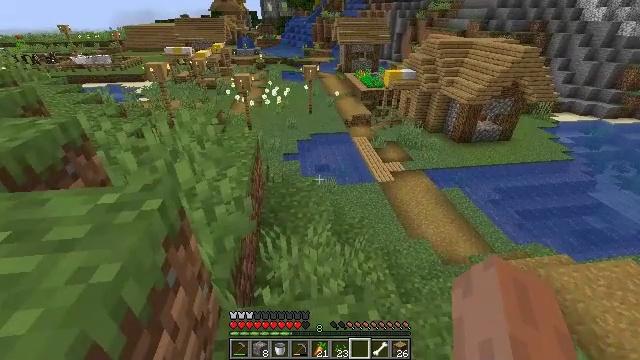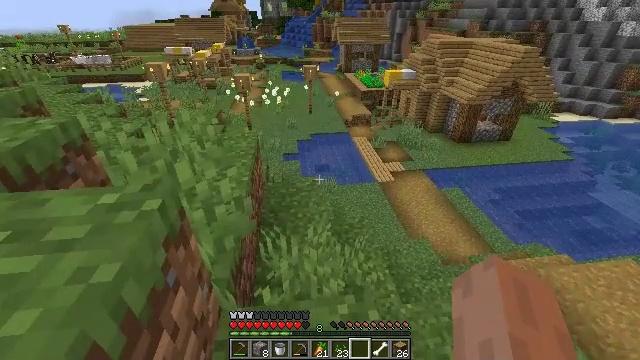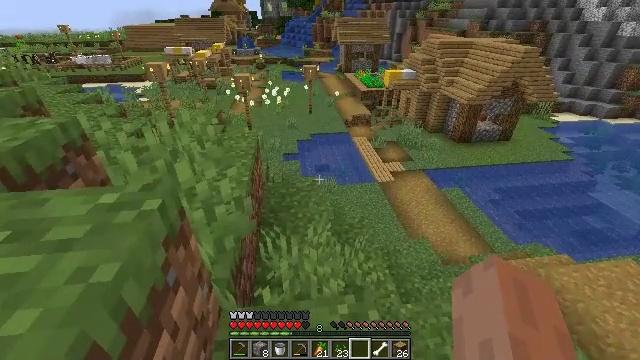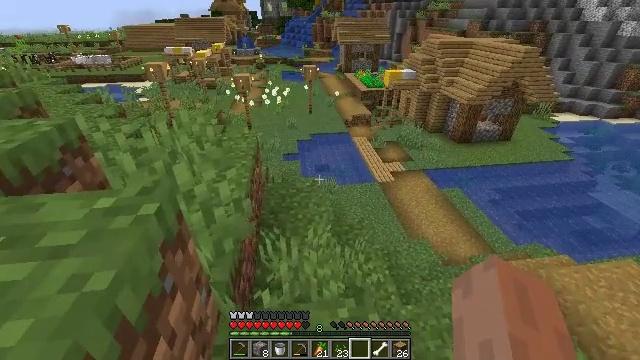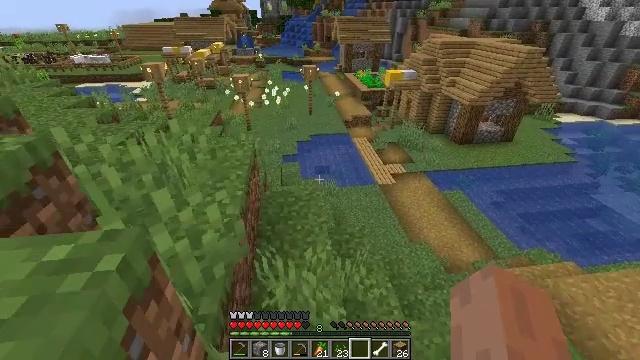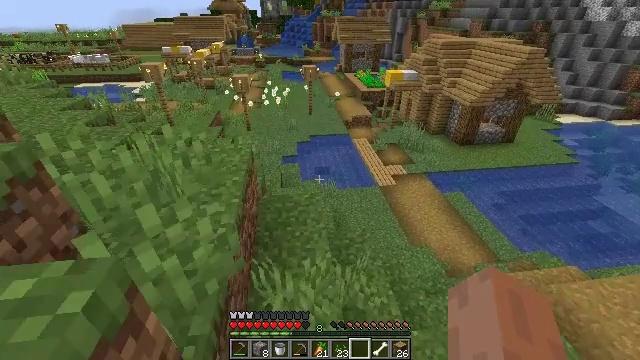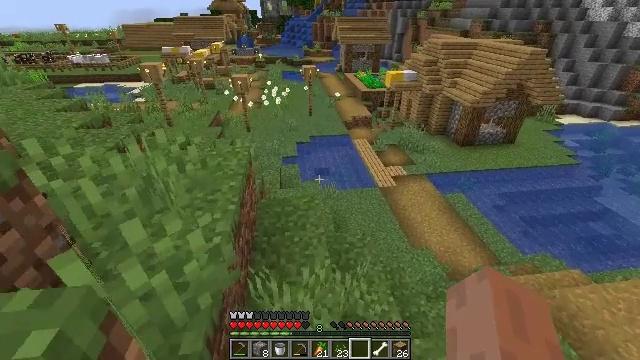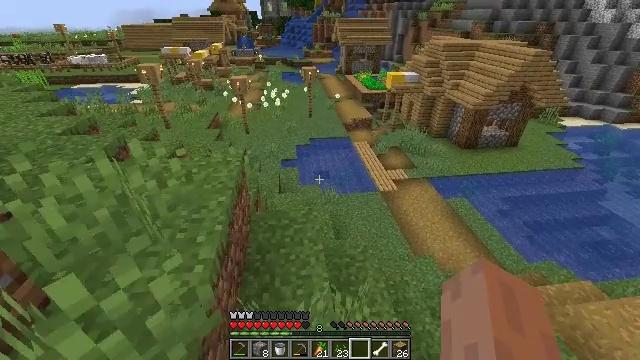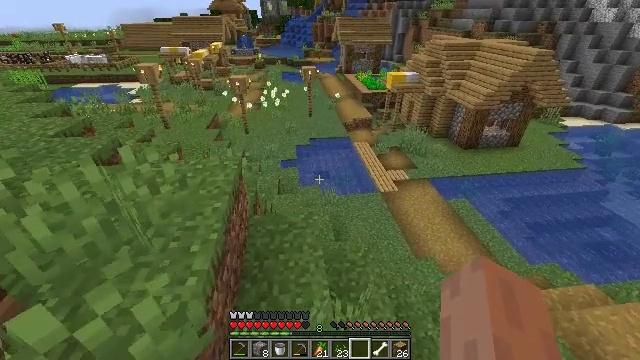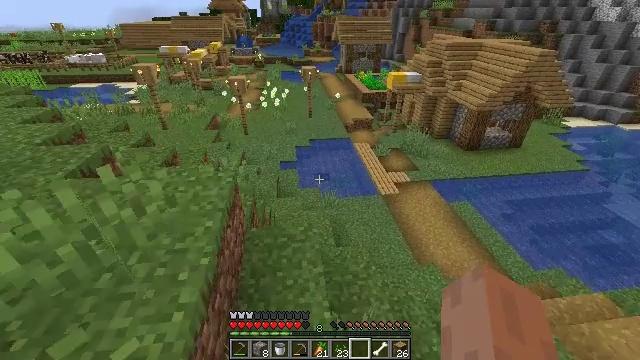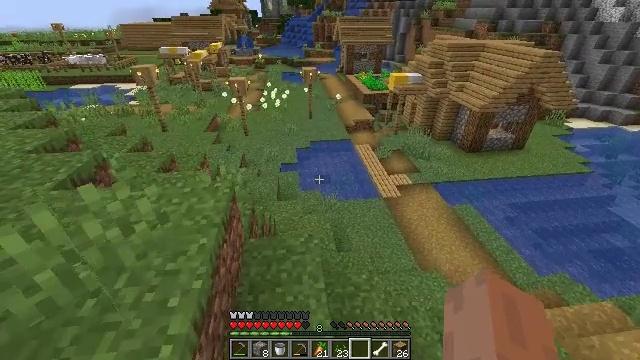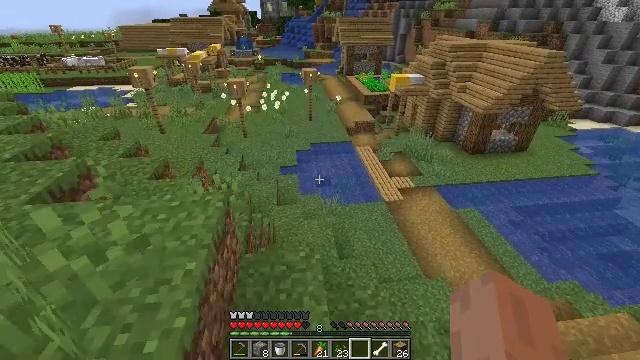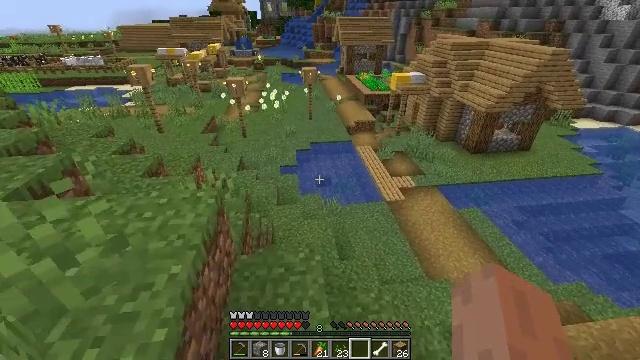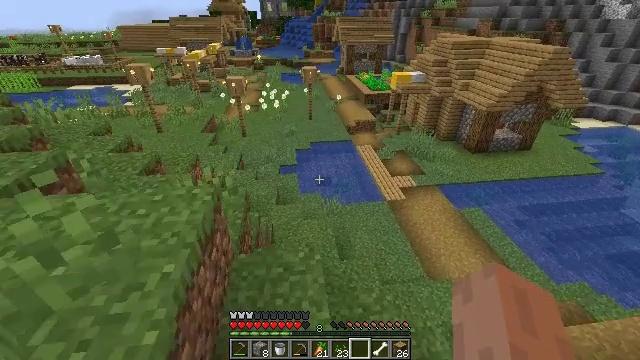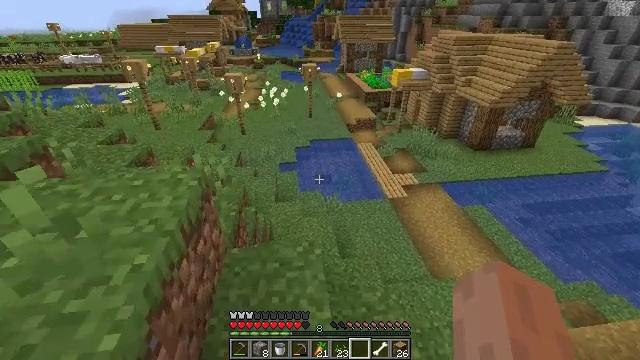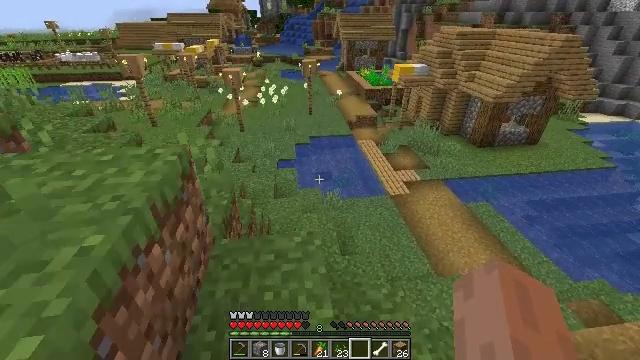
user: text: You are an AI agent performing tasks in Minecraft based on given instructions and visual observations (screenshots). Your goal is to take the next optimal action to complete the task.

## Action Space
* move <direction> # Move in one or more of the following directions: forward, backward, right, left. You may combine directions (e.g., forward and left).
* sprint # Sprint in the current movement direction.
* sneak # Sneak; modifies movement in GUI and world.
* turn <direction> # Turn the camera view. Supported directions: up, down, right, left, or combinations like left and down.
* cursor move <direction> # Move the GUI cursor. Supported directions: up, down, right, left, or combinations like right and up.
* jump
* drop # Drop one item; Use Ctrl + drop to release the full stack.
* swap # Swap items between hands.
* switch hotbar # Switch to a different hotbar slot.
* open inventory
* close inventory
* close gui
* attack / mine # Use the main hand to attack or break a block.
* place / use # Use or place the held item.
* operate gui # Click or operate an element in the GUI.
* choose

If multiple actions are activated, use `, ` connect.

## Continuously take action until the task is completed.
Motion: motion action
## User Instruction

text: Attack the bookshelf to recycle it.
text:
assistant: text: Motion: no_op
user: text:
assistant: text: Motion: no_op
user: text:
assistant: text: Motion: move forward
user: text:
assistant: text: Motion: move forward
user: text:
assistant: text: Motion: move forward
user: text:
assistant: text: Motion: move forward
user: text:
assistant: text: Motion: move forward
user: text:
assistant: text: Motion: move forward
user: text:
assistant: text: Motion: move forward
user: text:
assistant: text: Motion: move forward
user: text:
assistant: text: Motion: move forward
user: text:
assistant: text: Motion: move forward
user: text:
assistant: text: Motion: move forward
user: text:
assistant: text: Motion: move forward
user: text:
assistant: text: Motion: move forward
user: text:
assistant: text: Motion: move forward
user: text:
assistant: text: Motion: move forward
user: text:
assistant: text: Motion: move forward
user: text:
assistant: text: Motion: move forward
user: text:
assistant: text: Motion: move forward
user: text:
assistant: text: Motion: move forward
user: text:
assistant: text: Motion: move forward
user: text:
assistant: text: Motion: move forward
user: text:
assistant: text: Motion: move forward
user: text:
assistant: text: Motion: move forward
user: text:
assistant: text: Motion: move forward, turn left
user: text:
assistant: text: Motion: move forward, turn left and up
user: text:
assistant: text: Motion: move forward, turn left and up
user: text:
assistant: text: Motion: move forward, turn left and up
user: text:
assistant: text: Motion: move forward